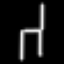
Label: chair